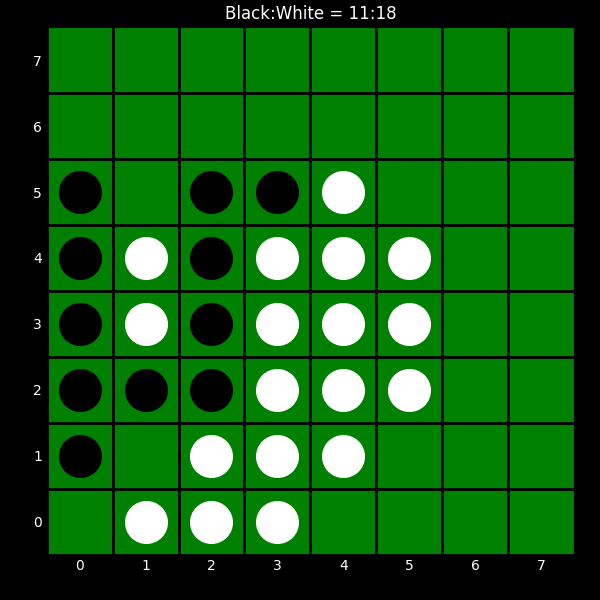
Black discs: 11
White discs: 18